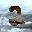
Label: 2